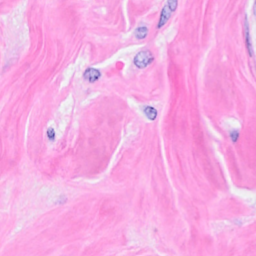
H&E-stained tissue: Breast